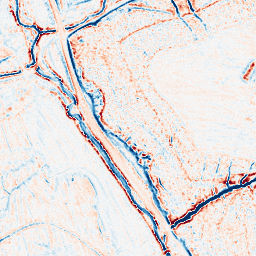
Category: edge_preserving
Decomposition family: bilateral
Decomposition parameters: d: 9
sigma_color: 150
sigma_space: 50
Upsampling method: bicubic
Upsampling parameters: scale: 8
Upsampling scale: 8